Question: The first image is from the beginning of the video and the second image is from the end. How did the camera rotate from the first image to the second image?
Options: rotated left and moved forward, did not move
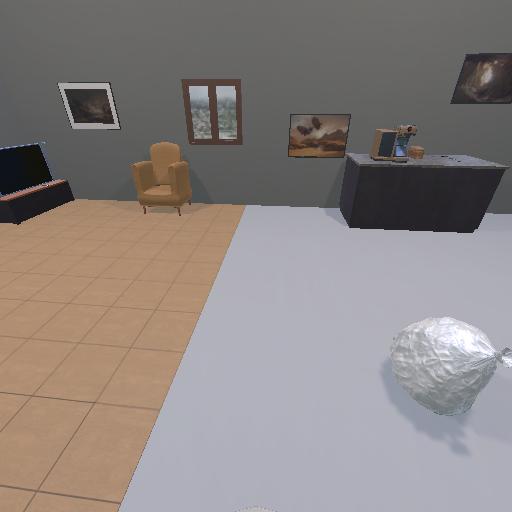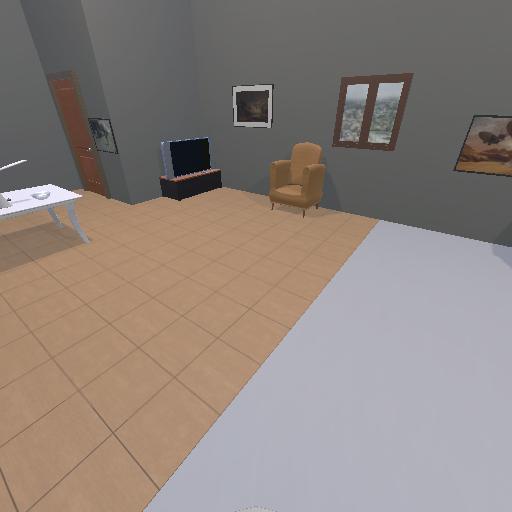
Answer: rotated left and moved forward